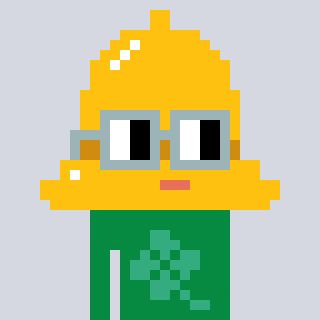
a pixel art character with square dark gray glasses, a bell-shaped head and a green-colored body on a cool background